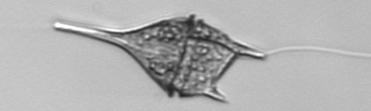
Label: Tripos_lineatus